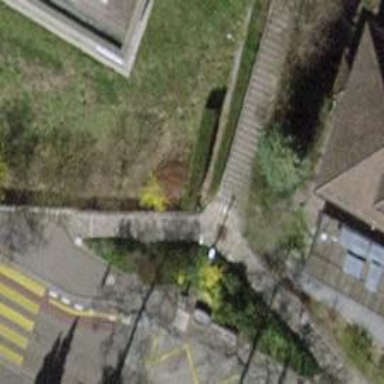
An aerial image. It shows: Footway with surface made of sett.